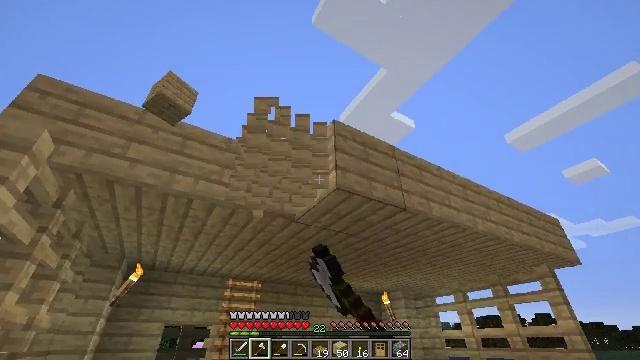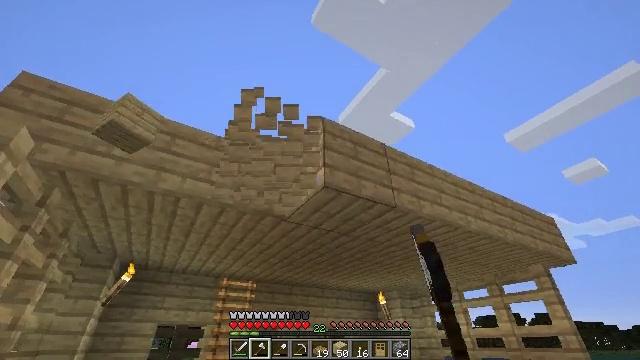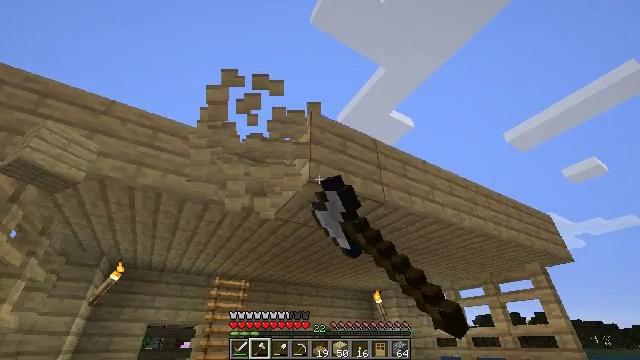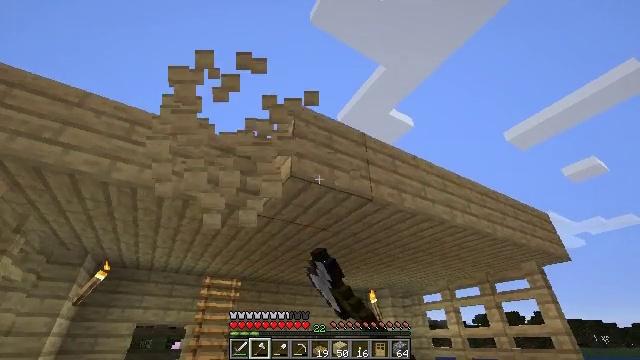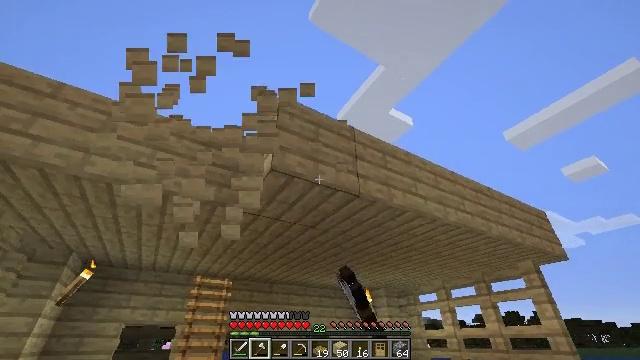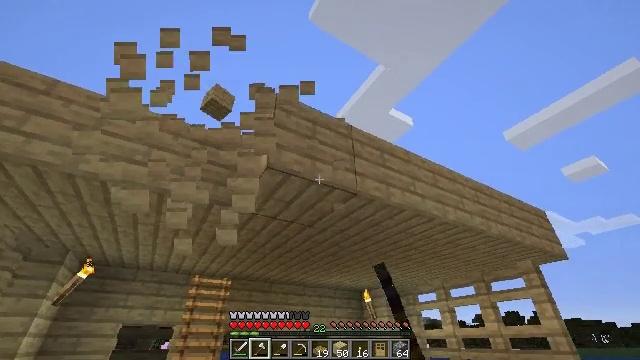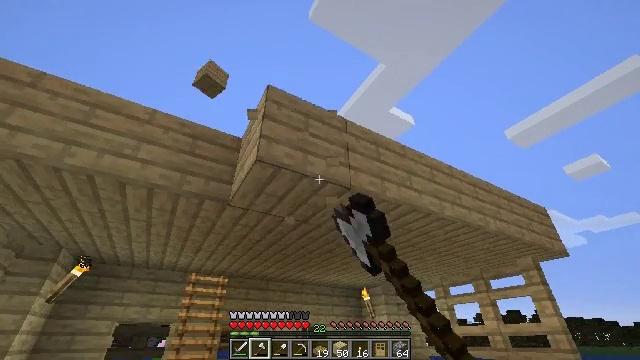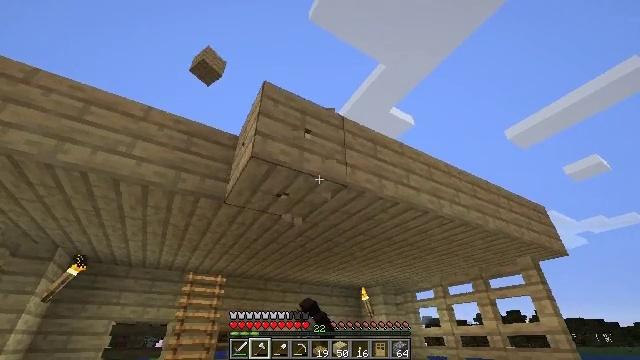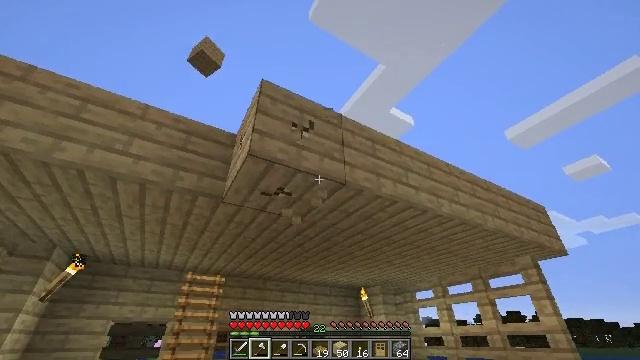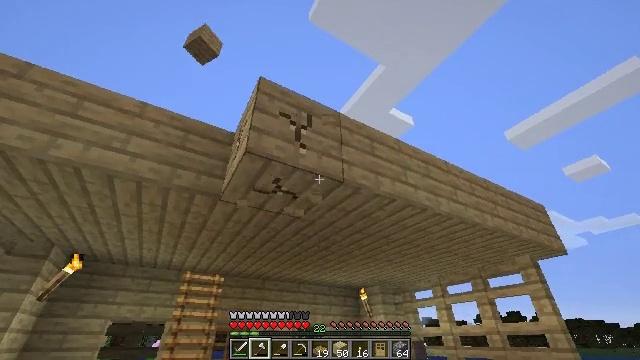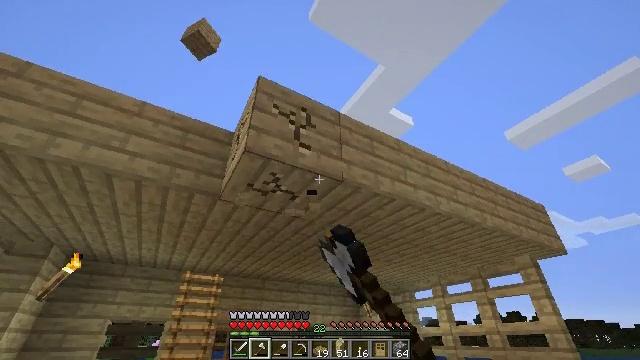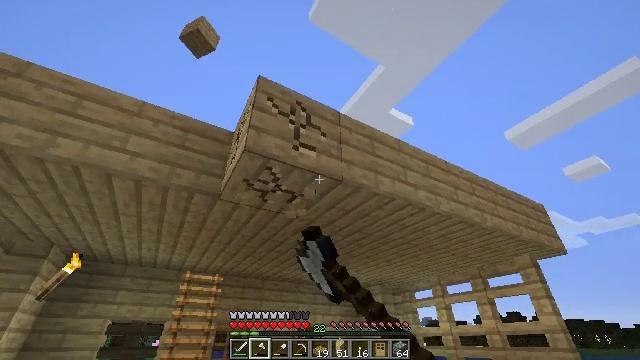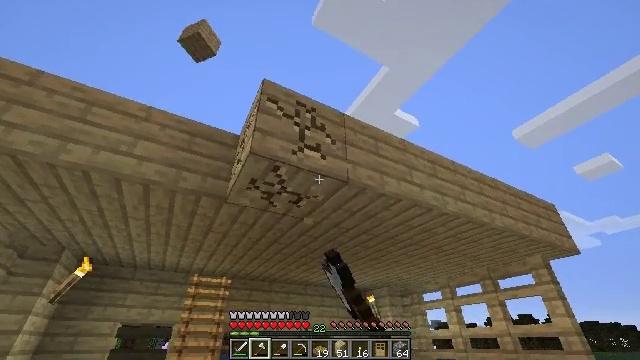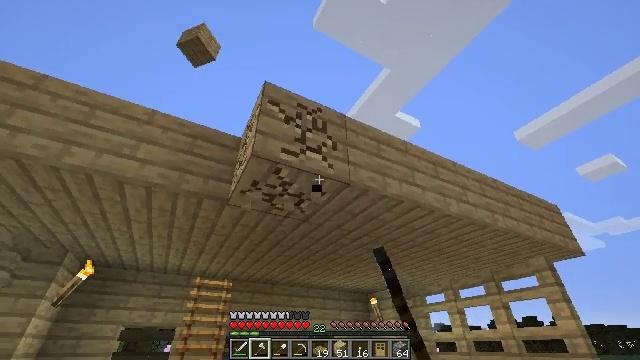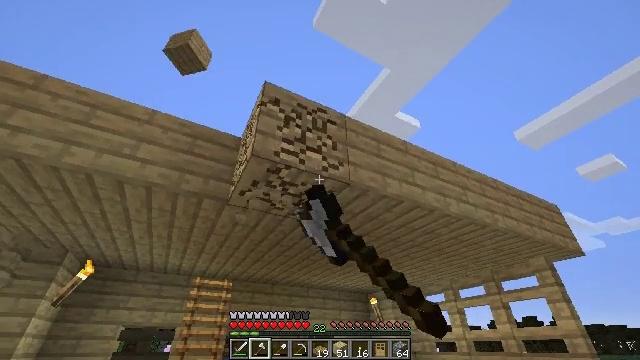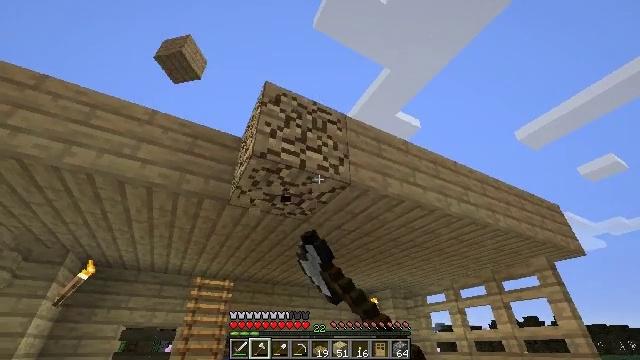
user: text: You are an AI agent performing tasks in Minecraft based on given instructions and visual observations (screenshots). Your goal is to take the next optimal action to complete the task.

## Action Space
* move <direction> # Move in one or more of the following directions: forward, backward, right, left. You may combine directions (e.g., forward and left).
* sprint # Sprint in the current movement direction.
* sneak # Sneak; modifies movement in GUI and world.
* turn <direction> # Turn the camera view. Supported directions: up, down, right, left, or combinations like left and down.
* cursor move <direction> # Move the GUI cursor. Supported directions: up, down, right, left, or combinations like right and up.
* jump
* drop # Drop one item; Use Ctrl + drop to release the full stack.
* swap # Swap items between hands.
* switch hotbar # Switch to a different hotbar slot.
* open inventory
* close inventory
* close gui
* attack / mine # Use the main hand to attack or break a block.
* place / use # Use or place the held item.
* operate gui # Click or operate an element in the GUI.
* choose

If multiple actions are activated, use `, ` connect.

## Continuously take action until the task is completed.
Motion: motion action
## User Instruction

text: Remove birch planks to collect them.
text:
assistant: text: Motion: move forward and move right, attack / mine
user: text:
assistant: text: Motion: move forward and move right, attack / mine
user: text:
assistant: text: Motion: move forward and move right, attack / mine
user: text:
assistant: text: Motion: move forward and move right, attack / mine
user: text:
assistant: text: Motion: attack / mine
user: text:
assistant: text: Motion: attack / mine
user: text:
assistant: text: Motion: attack / mine
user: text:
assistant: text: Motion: attack / mine
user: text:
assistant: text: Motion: attack / mine
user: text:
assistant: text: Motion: attack / mine
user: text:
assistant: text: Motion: attack / mine
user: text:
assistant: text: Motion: turn left, attack / mine
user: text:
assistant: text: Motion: attack / mine
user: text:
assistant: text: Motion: attack / mine
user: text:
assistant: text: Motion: attack / mine
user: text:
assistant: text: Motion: attack / mine
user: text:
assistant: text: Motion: move forward and move right, attack / mine
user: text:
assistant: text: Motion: move forward and move right, attack / mine
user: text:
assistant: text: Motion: move forward and move right, attack / mine
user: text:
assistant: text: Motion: move forward and move right, attack / mine
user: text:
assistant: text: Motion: attack / mine
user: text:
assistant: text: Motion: attack / mine
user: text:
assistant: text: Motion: attack / mine
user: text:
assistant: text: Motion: attack / mine
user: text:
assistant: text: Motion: attack / mine
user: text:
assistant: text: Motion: attack / mine
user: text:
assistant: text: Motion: attack / mine
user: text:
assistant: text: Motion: attack / mine
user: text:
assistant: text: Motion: attack / mine
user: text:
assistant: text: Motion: attack / mine